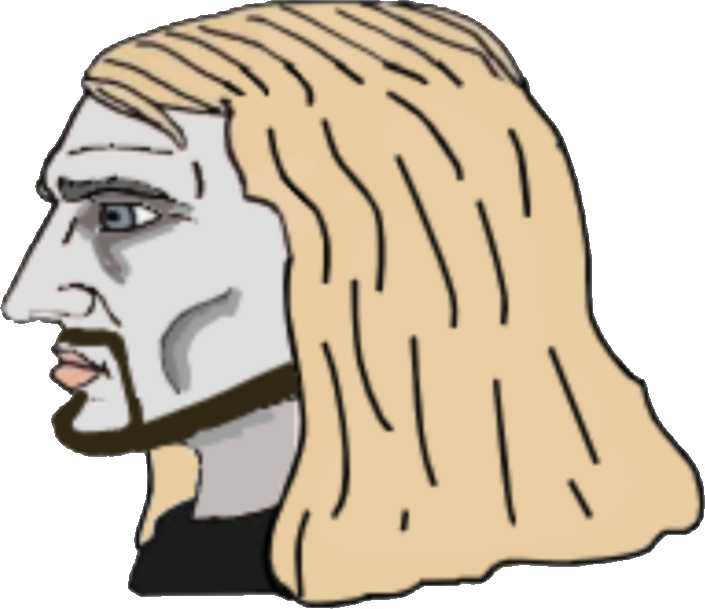
Label: 4_Yes_Chad